Question: I asked a questions yesterday and received an awesome answer that solved most of my problem. I was trying to pair specific numeric values with 11 colors that were assigned at increments of 12 and shapes that where repeated every 12 increments.
'''
ex: 0:black:circle, 1:black:cross, 2:black:star...12
0:brown:circle, 1:brown:cross, 2:brown:star...12
0:red:circle, 1:red:cross, 2:red:star...12
'''
And so on until every number was assigned to a a color and shape. The code below does this. But it does it in a way that I didn't expect, the output is below.
'''
struct ValueStruct {
var numValue: Int
var color: String
var shape: String
init(numValue: Int, color: String, shape: String) {
self.numValue = numValue
self.color = color
self.shape = shape
}
}
var startingNumValue = 0
let colorsArray = ["Black", "Brown", "Red", "Yellow", "Orange", "Green", "Grey", "Blue", "Purple", "Pink", "White"]
let shapesArray = ["Circle", "Cross", "Star", "Rectangle", "Triangle", "Square", "Heart", "Crown", "Line", "Diamond", "Ellipse", "Sun"]
var containingArray:[ValueStruct] = []
for colorItems in colorsArray {
for shapeItems in shapesArray {
containingArray.append(ValueStruct(numValue: startingNumValue, color: colorItems, shape: shapeItems))
startingNumValue += 1
}
'''
This is what the output looks like in a playground so couple of issues with this.
1) Is this the most succinct method of doing this? The output of a normal loop is usually all in one window and it appears this is cycling in a way that stops than starts over & over until completion.
2) Is there a way to set an upper limit on the 'startingNumValue' I only need it to go to 128 and I'm concerned about possible errors later on.
3) And finally this works fine in a playground but starting at the 'for colorItems in colorsArray' line in a regular project it generates a 'Statements are not allowed at the top level' error, any suggestions on the best way to handle that?
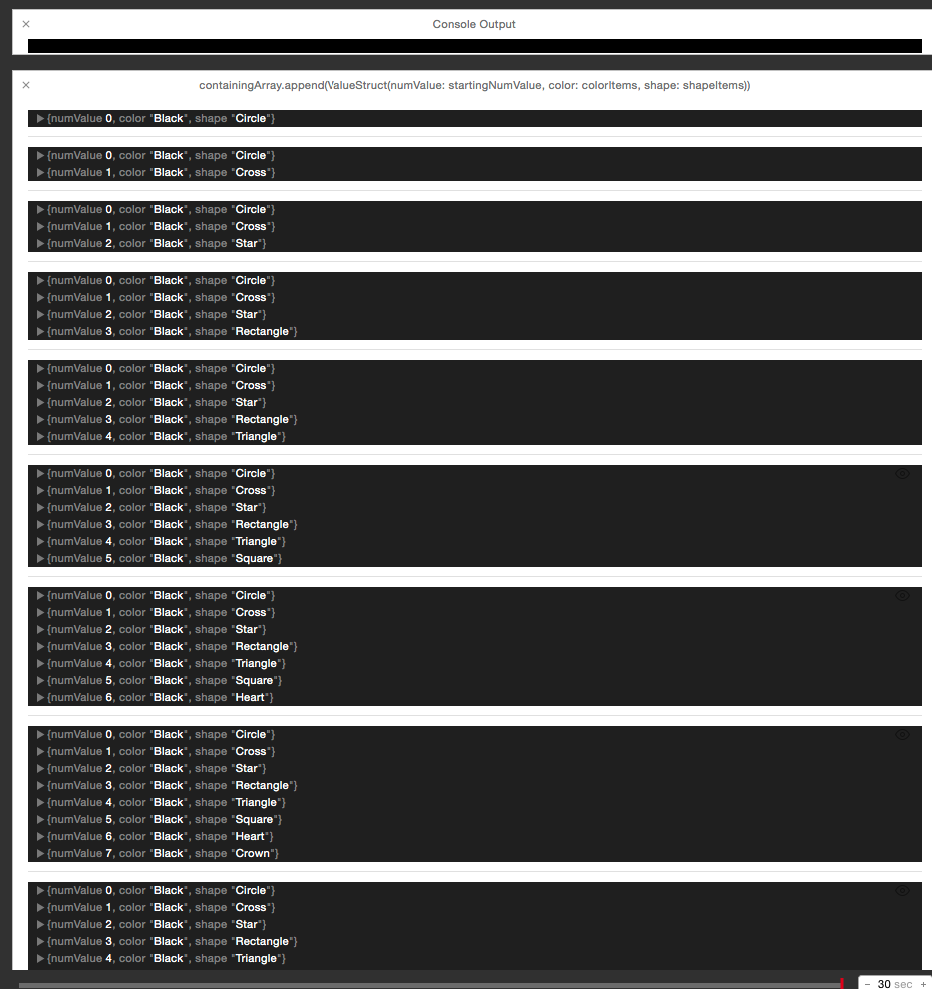
Answer: I added an if statement to limit your array to 128 items. In a project, code other than your variable assignments need to be in a function. Try this:
'''
import UIKit
struct ValueStruct {
var numValue: Int
var color: String
var shape: String
init(numValue: Int, color: String, shape: String) {
self.numValue = numValue
self.color = color
self.shape = shape
}
}
class ViewController: UIViewController, UITableViewDelegate {
var startingNumValue = 0
let colorsArray = ["Black", "Brown", "Red", "Yellow", "Orange", "Green", "Grey", "Blue", "Purple", "Pink", "White"]
let shapesArray = ["Circle", "Cross", "Star", "Rectangle", "Triangle", "Square", "Heart", "Crown", "Line", "Diamond", "Ellipse", "Sun"]
var containingArray:[ValueStruct] = []
override func viewDidLoad() {
super.viewDidLoad()
for colorItems in colorsArray {
for shapeItems in shapesArray {
if startingNumValue < 128 {
containingArray.append(ValueStruct(numValue: startingNumValue, color: colorItems, shape: shapeItems))
startingNumValue += 1
}
}
}
println(startingNumValue)
}
}
'''